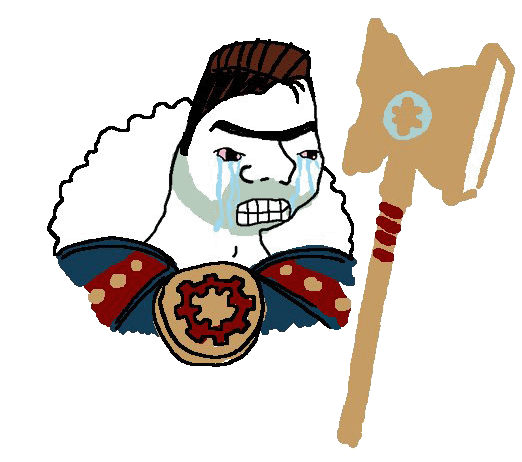
Label: 5_Zoomer